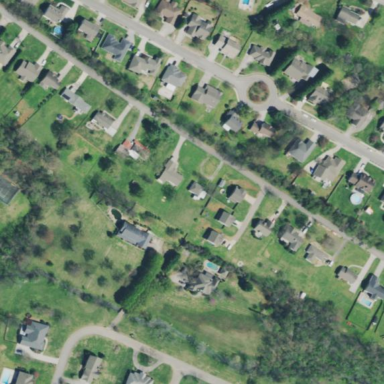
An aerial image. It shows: This residential area consists of single-family homes.